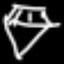
Label: diamond